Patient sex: M
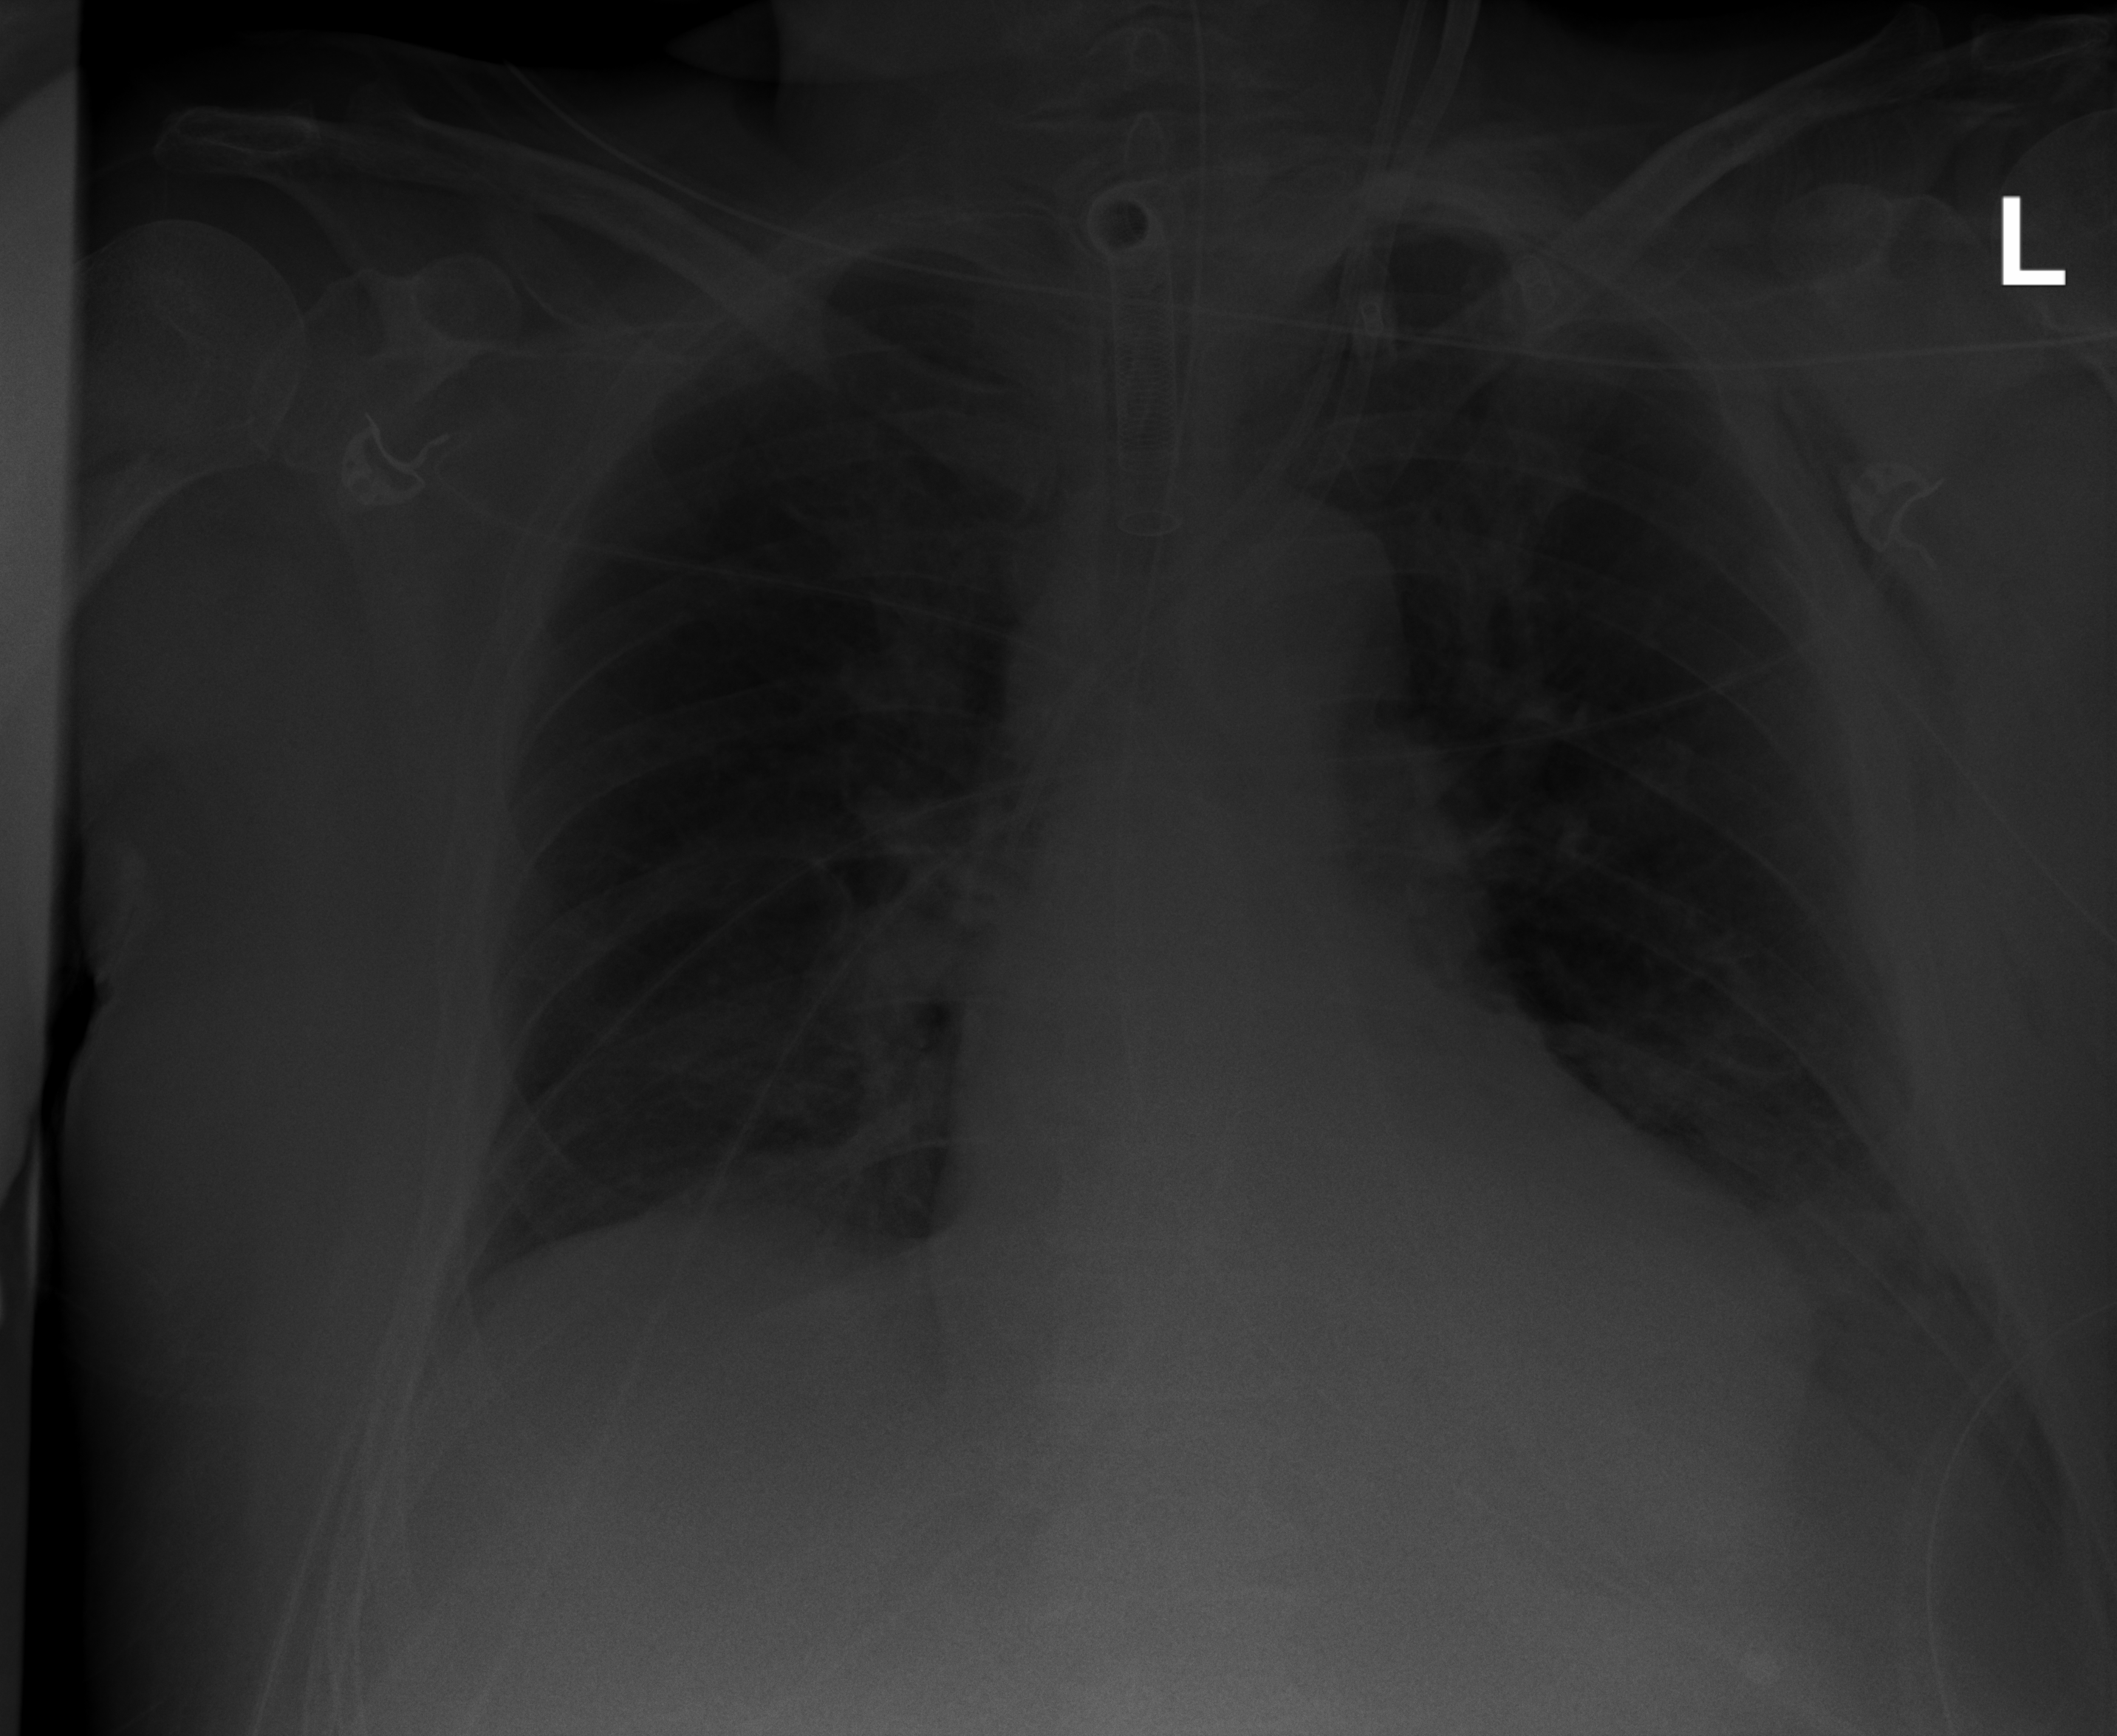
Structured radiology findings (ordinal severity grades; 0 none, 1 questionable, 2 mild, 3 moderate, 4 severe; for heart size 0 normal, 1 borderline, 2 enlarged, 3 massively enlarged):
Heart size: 1
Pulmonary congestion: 0
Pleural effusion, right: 0
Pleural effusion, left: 2
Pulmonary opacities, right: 0
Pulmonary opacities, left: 0
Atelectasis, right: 0
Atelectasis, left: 2